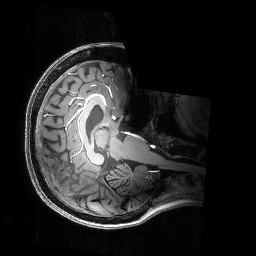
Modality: T1w
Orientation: axial